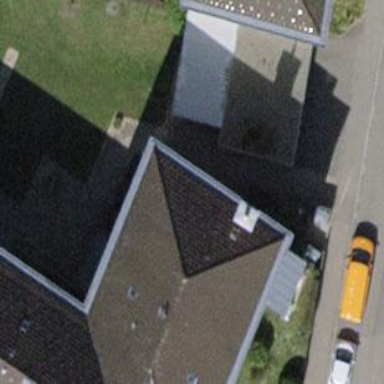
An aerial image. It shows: Group of garages.